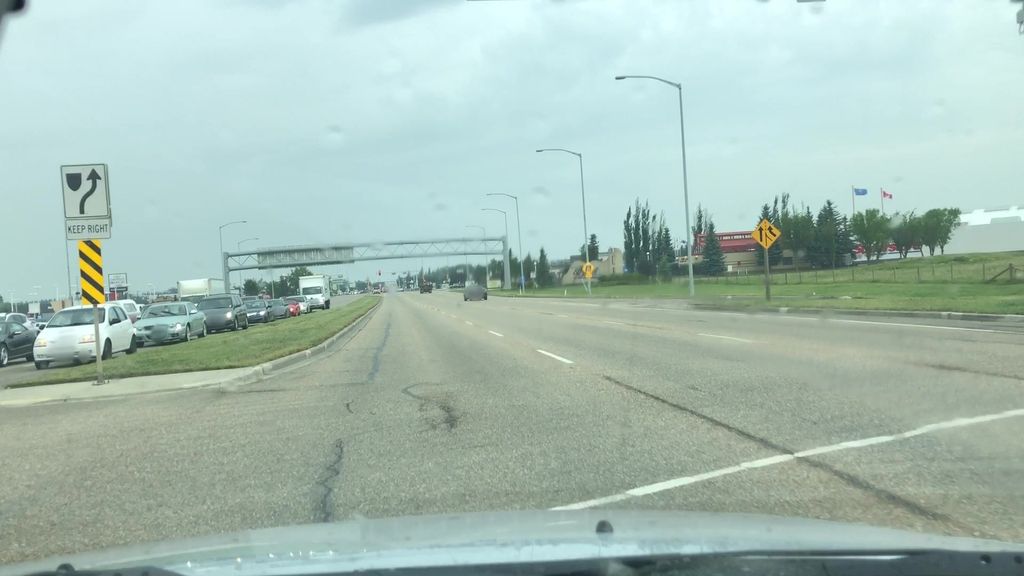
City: edmonton